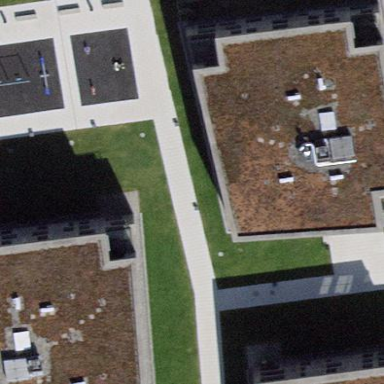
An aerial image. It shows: Building with apartments and flat roof.